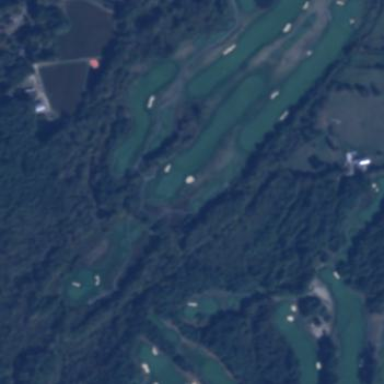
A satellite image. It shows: Golf fairway surrounded by grass.